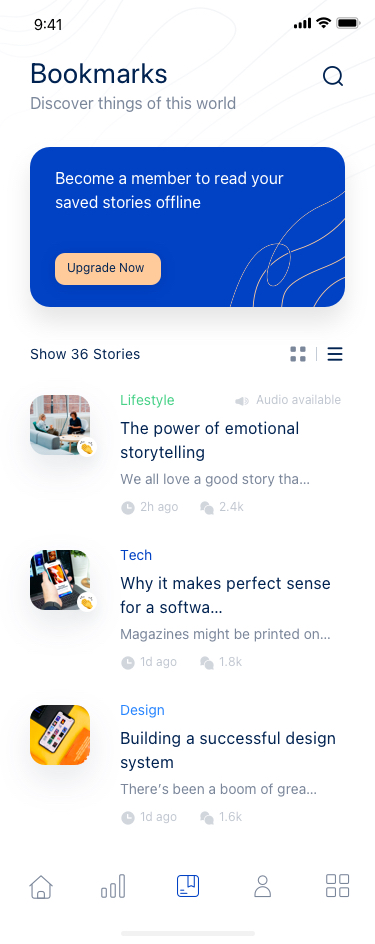
Text in this UI design:
Bookmarks
Discover things of this world
Upgrade Now
Become a member to read your
saved stories offline
Show 36 Stories
👏
The power of emotional storytelling
We all love a good story tha…
2h ago
2.4k
Lifestyle
Audio available
👏
Why it makes perfect sense for a softwa…
Magazines might be printed on…
1d ago
1.8k
Tech
👏
Building a successful design system
There’s been a boom of grea…
1d ago
1.6k
Design